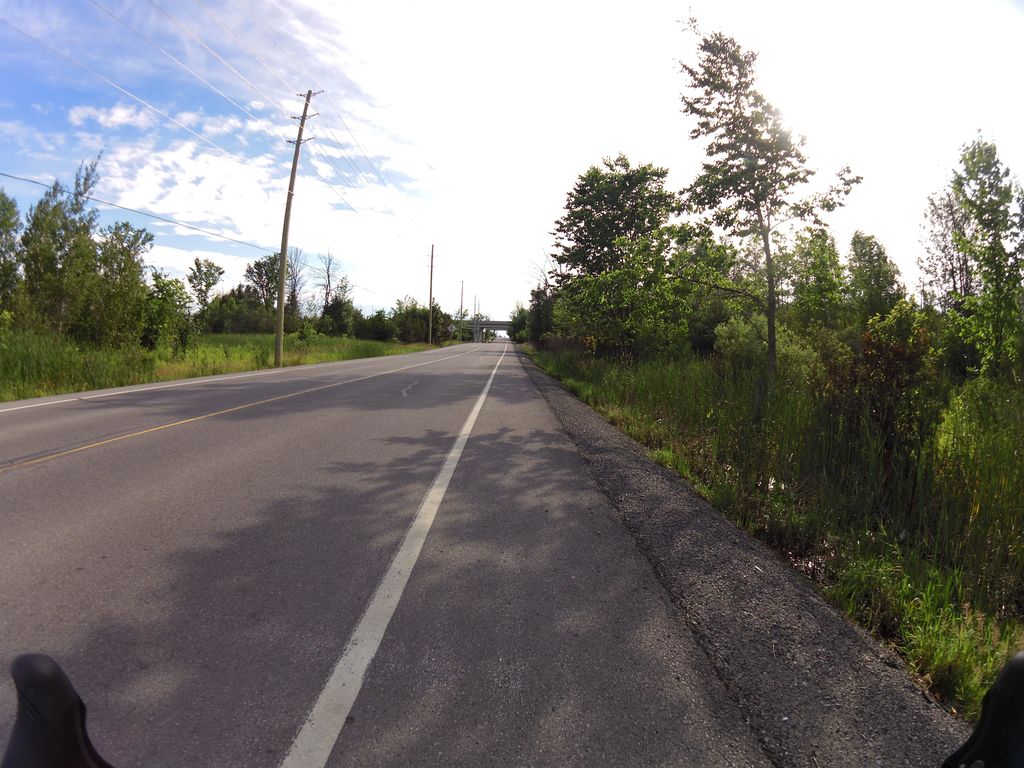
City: ottawa-gatineau